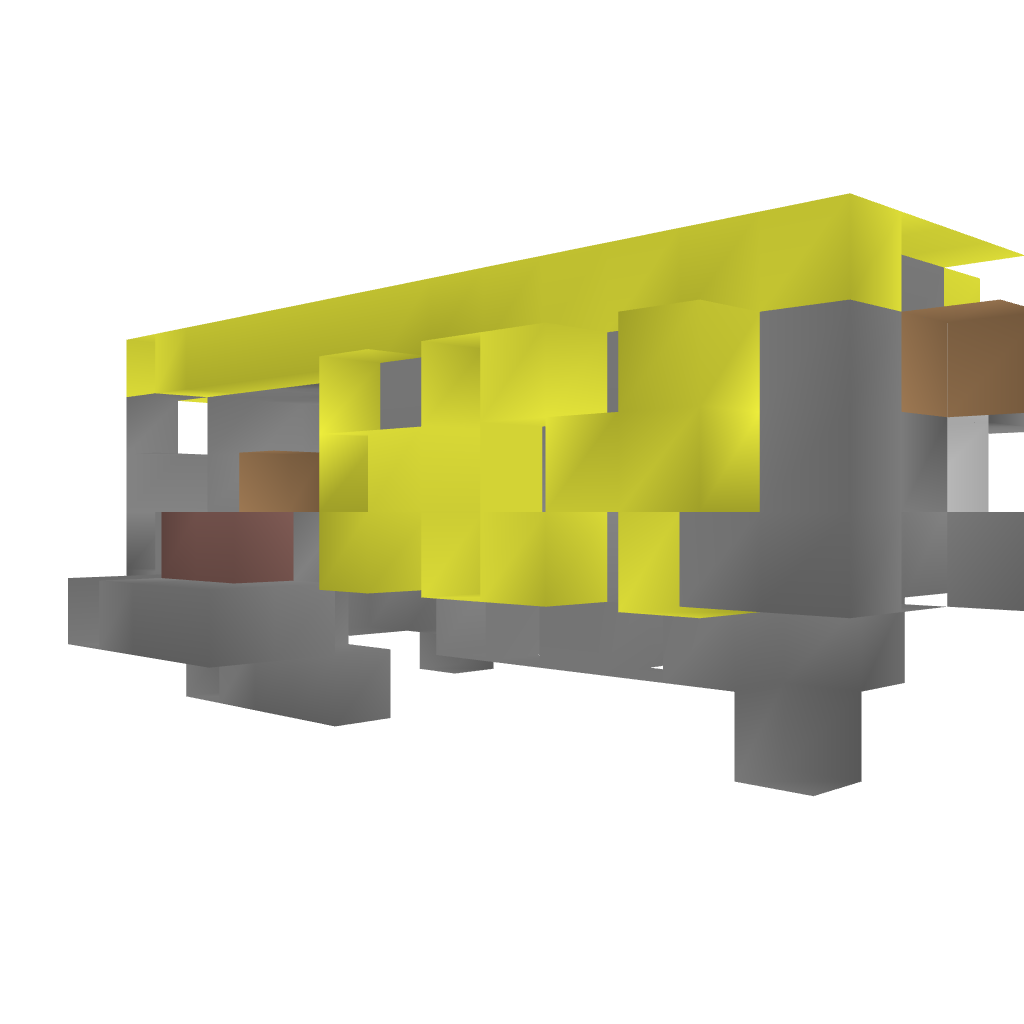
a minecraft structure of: Mini Bank/Insta-Chest bad low quality